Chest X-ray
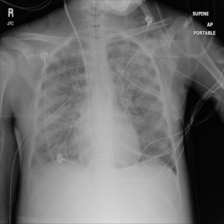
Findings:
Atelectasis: negative
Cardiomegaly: negative
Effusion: negative
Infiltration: negative
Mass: negative
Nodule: negative
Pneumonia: negative
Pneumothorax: negative
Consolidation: negative
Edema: negative
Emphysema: negative
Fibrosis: negative
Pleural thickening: negative
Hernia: negative